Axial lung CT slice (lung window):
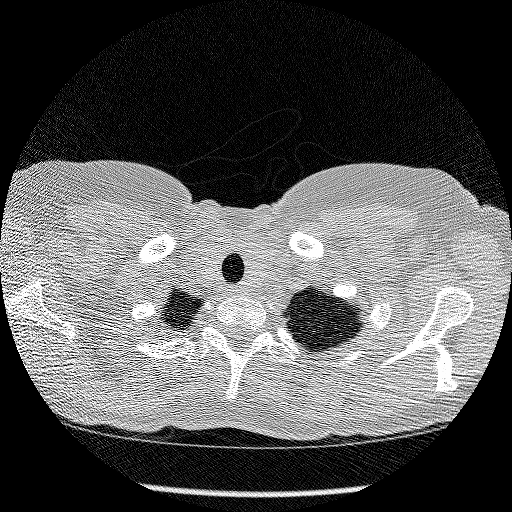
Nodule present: no